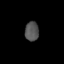
Tissue: skin
Cell type: Epithelial cells
Senescence score: 0.2368
Nuclear area (px): 261
Mean DAPI intensity: 83.881